You are looking at the raw vibration waveform of a rotating shaft. Determine the machine's mechanical condition. Answer with exactly one of: normal, misalignment, unbalance, looseness.
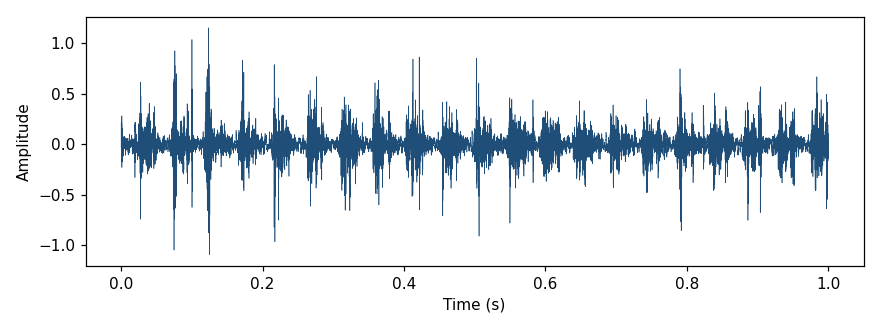
Answer: looseness